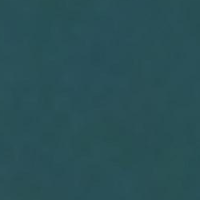
EUNIS habitat code: 14
Species observed at this site:
Fulica atra